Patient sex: M
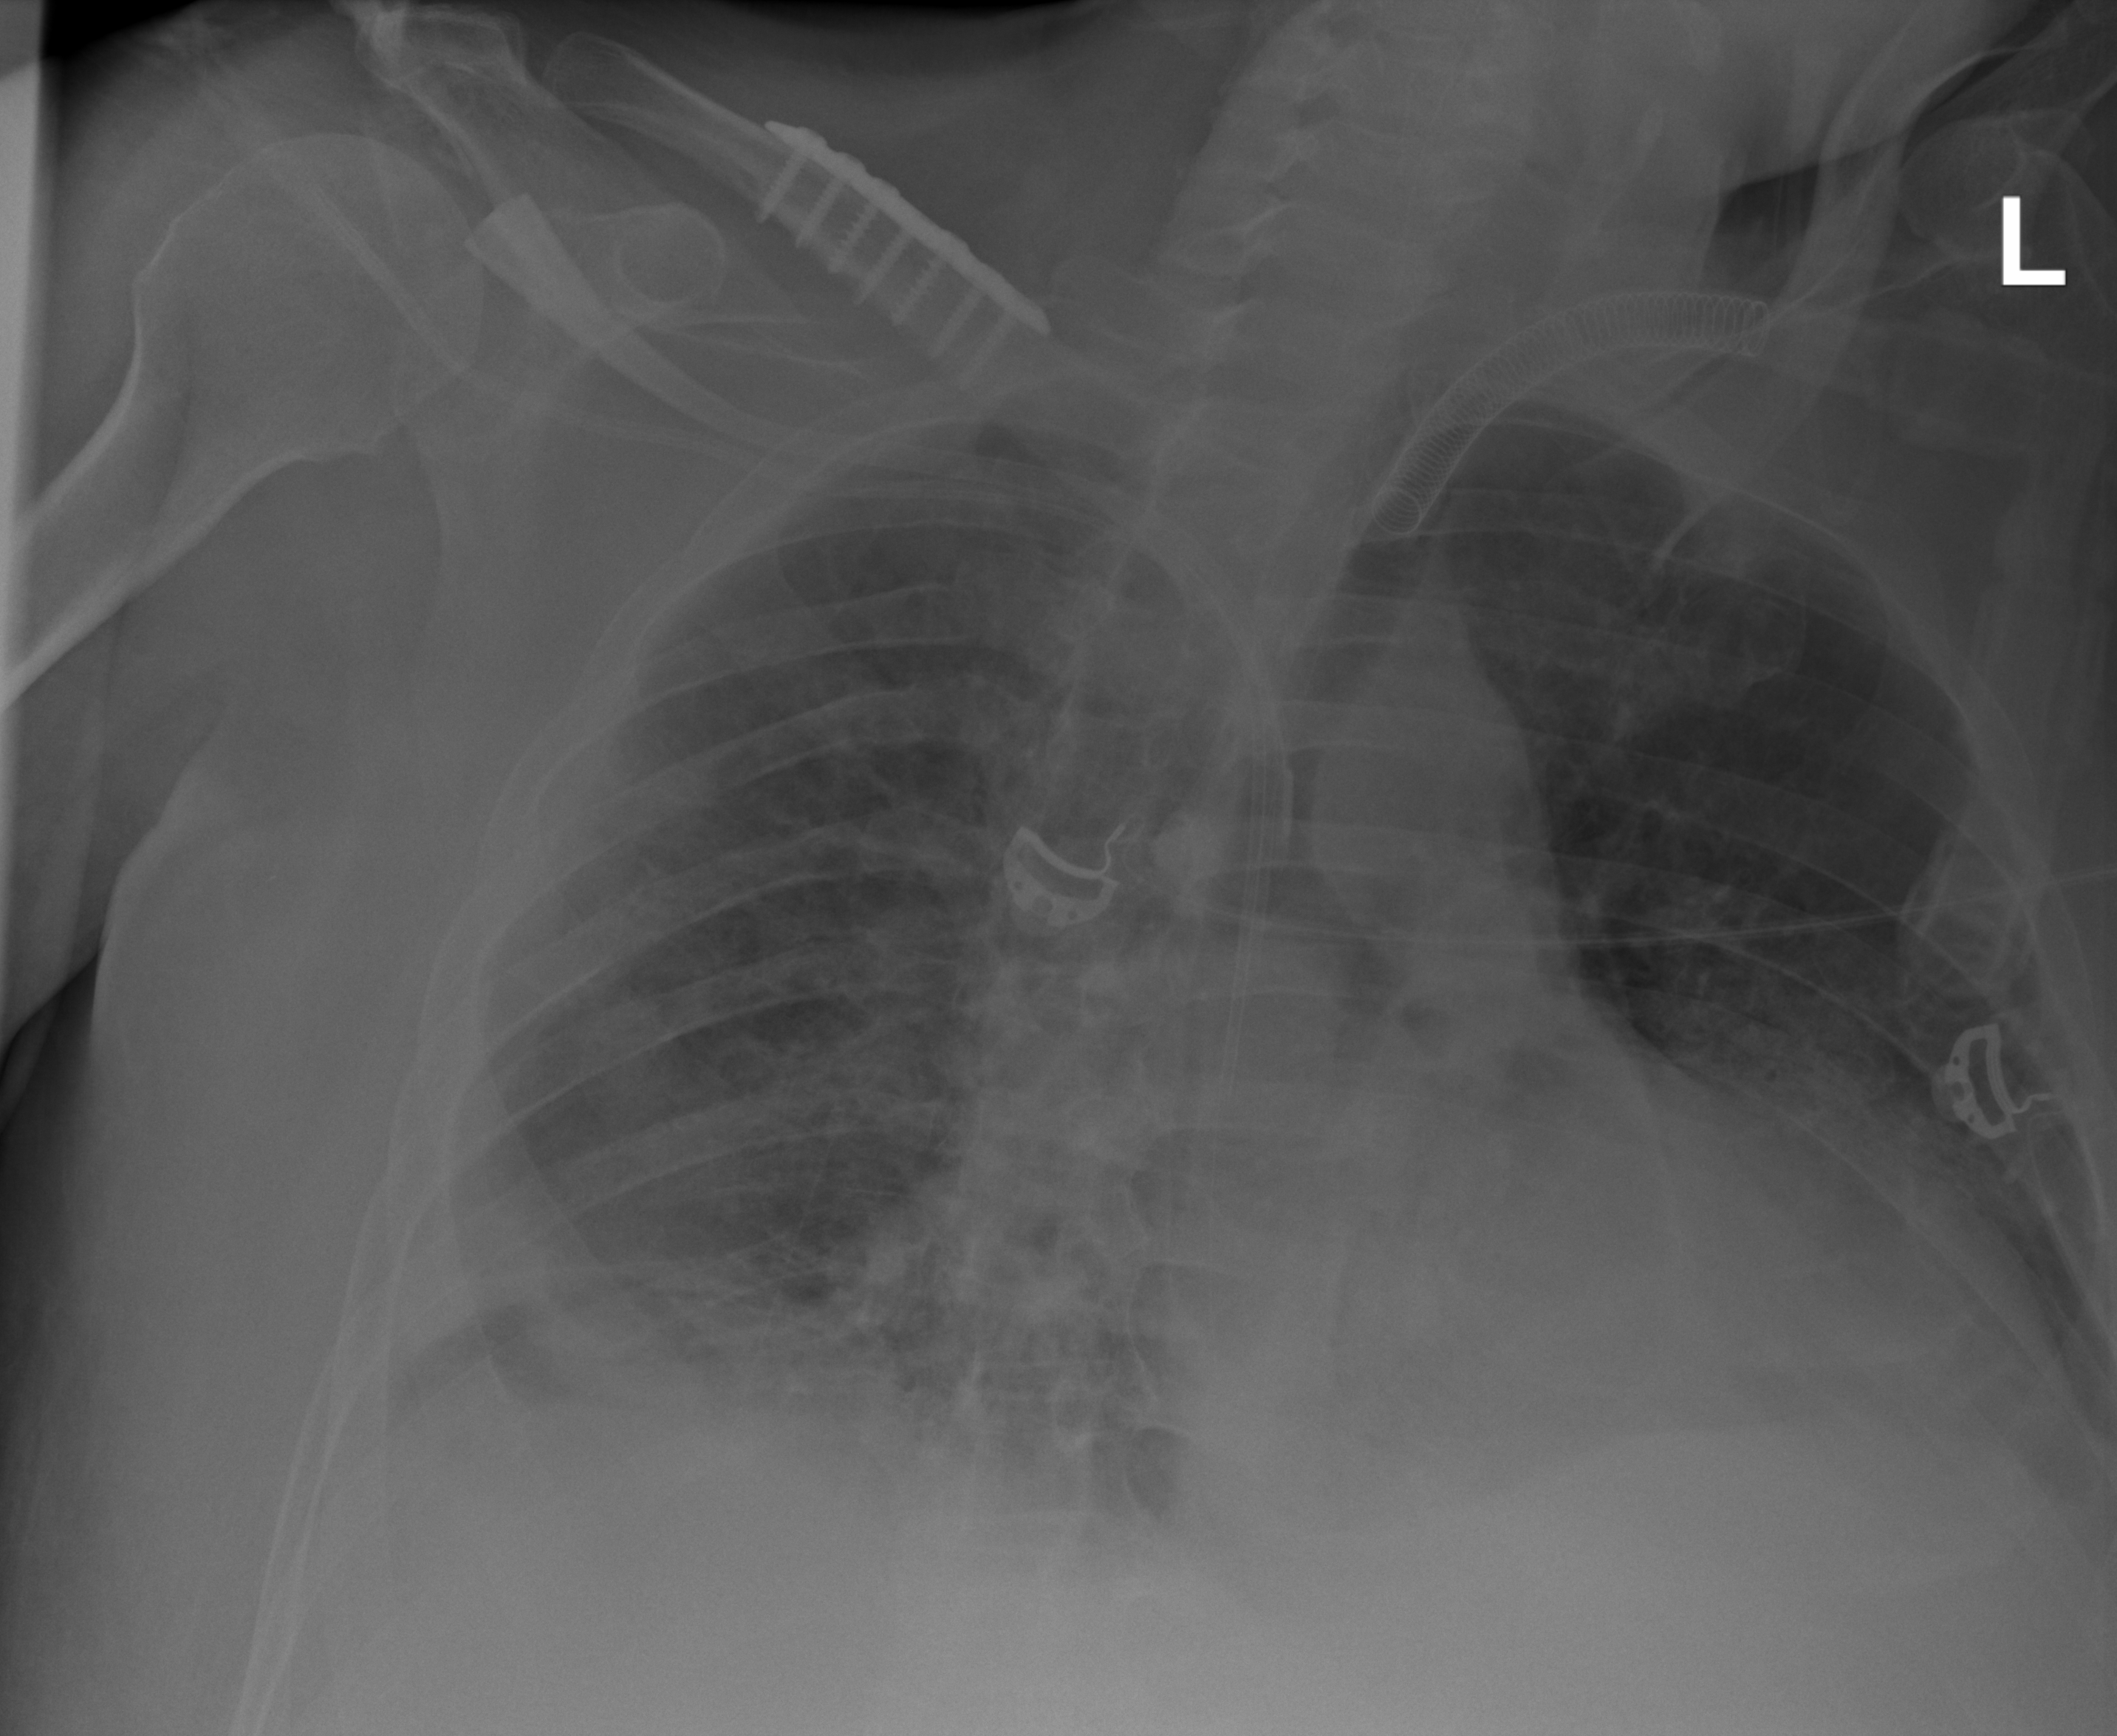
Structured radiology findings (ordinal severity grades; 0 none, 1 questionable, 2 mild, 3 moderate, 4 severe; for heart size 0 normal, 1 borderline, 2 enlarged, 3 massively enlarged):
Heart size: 1
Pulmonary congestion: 2
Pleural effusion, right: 3
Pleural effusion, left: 2
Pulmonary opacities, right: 3
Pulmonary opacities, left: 3
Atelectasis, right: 3
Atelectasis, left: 2